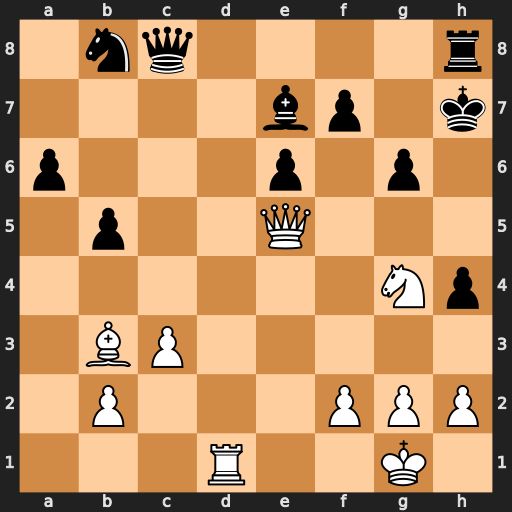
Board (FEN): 1nq4r/4bp1k/p3p1p1/1p2Q3/6Np/1BP5/1P3PPP/3R2K1
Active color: w
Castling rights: -
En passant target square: -
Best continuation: Nf6+ Bxf6 Qxf6 Nc6 Qxf7+